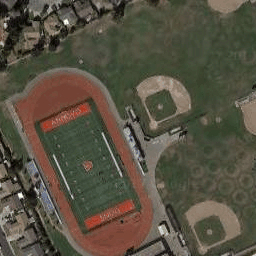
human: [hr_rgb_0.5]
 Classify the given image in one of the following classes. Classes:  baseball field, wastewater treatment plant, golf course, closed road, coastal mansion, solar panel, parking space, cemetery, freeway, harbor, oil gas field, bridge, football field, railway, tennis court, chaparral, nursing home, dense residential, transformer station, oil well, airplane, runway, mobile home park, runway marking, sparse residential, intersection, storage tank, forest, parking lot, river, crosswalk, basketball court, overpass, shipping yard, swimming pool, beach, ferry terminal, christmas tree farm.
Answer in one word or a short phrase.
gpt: football field